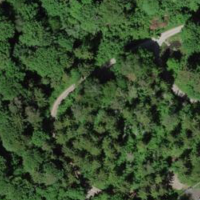
EUNIS habitat code: 44
Species observed at this site:
Lonicera acuminata
Vanessa atalanta